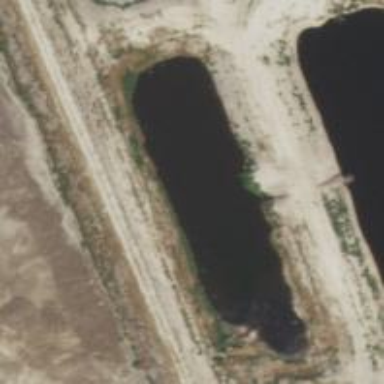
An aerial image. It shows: Reservoir.